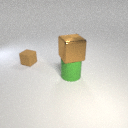
large green rubber cylinder in front of small brown rubber cube